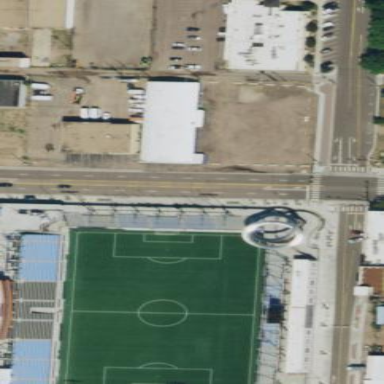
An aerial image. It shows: Soccer stadium for leisure sports.